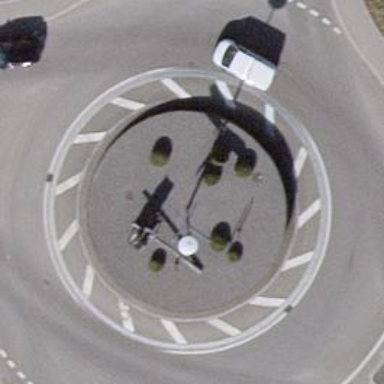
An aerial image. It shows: Primary highway with asphalt surface. The highway features roundabout with separate sidewalk.